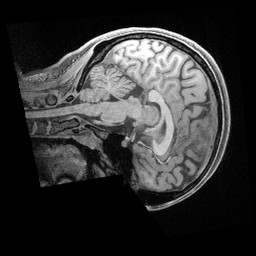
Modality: T1w
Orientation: sagittal
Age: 27
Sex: female
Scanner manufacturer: siemens
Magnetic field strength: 3 T
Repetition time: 2.4 s
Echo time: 0.00241 s